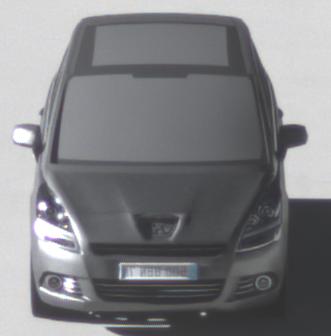
Make: Peugeot
Model: 5008 120 VTi
Detailed model: 5008 (I) Van
Model produced from: 2009/10
Model produced until: 2011/07
Doors: 5
Color: gray
Road condition: dry road
Daytime: morning or afternoon
Contrast: high contrast